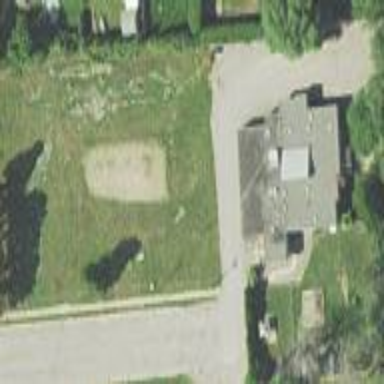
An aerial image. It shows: Kindergarten.